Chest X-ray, AP view. Patient: 22 years old, sex M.
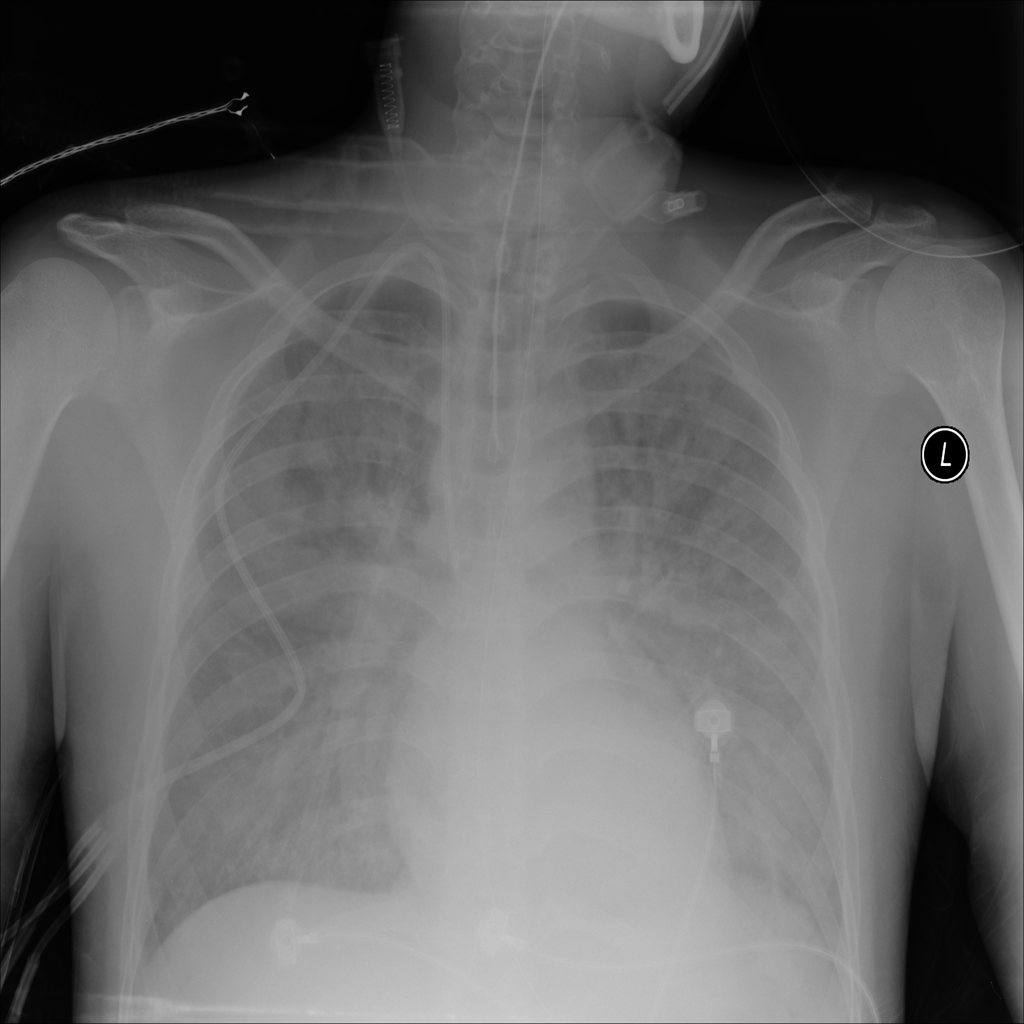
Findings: Infiltration